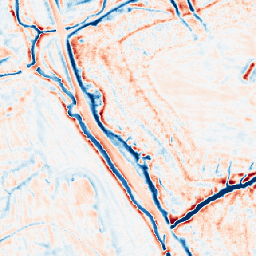
Category: edge_preserving
Decomposition family: bilateral
Decomposition parameters: d: 15
sigma_color: 150
sigma_space: 100
Upsampling method: area
Upsampling parameters: scale: 4
Upsampling scale: 4